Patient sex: M
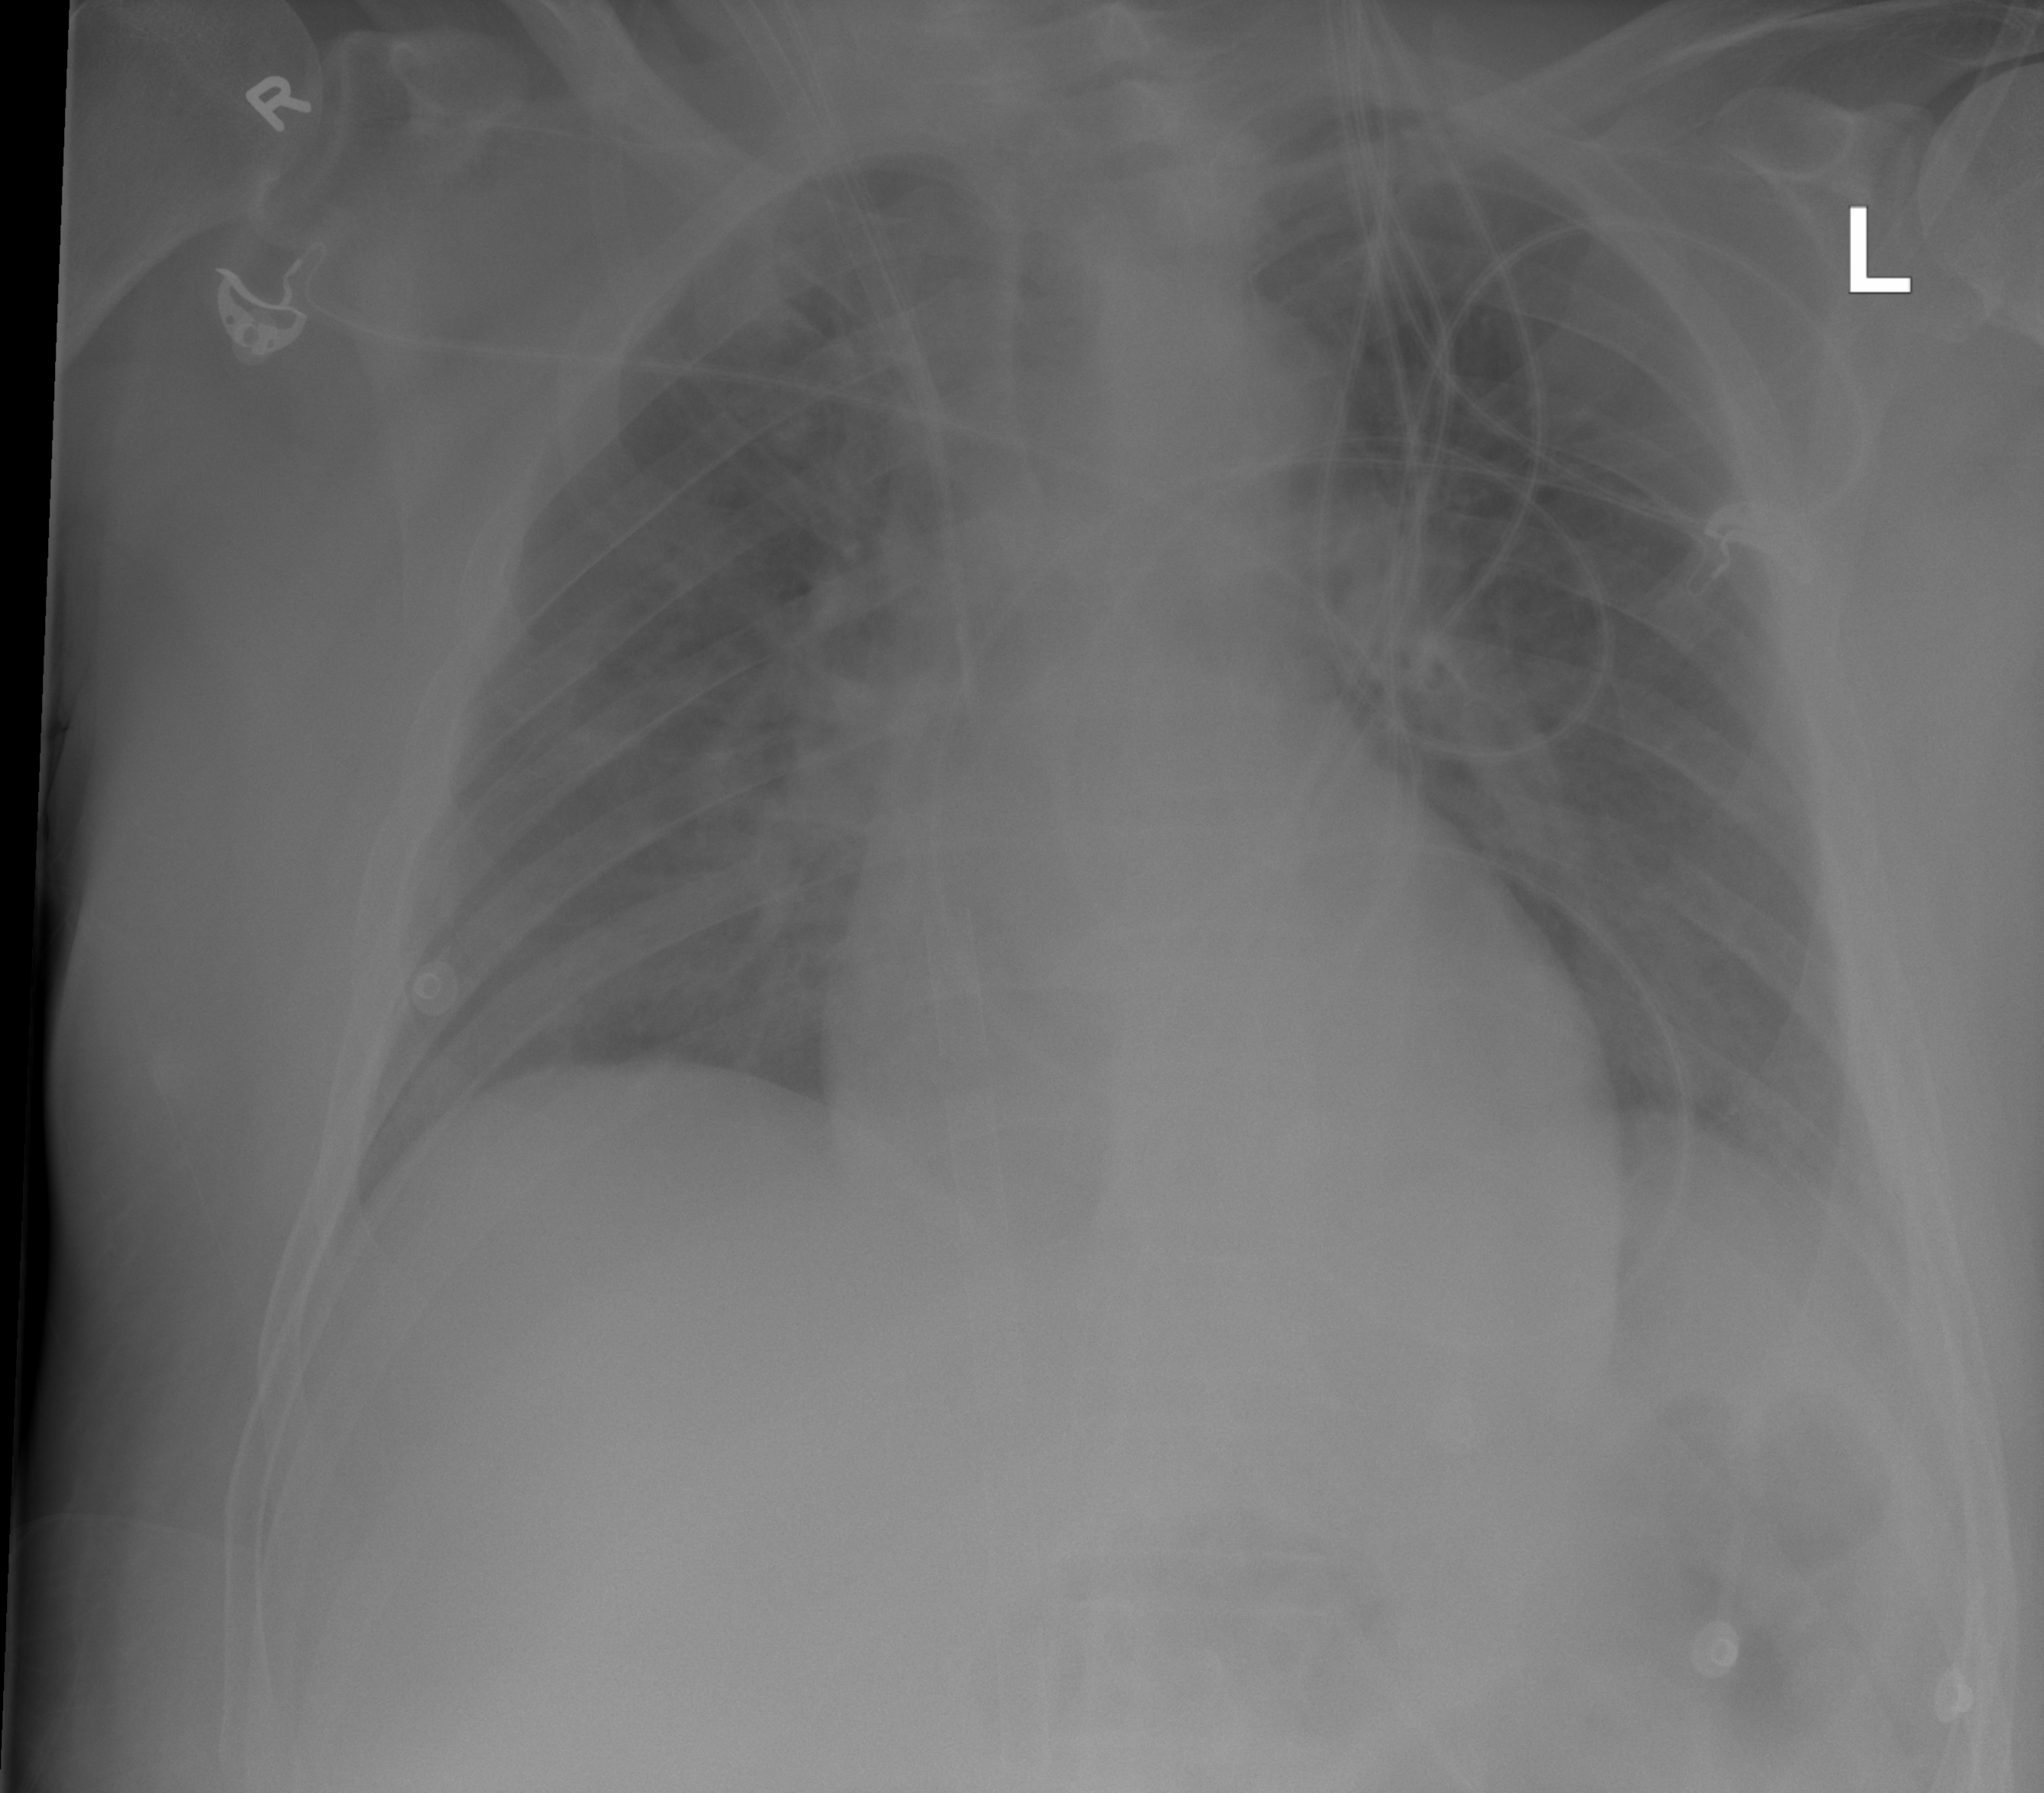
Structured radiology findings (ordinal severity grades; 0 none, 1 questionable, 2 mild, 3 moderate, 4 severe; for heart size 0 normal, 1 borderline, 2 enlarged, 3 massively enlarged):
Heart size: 0
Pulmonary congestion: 0
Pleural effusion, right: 0
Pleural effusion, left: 0
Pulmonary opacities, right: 0
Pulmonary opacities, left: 0
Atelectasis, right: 1
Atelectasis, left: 1